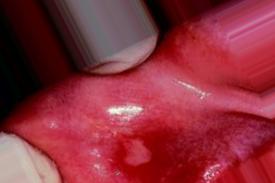
Condition: Mouth Ulcer